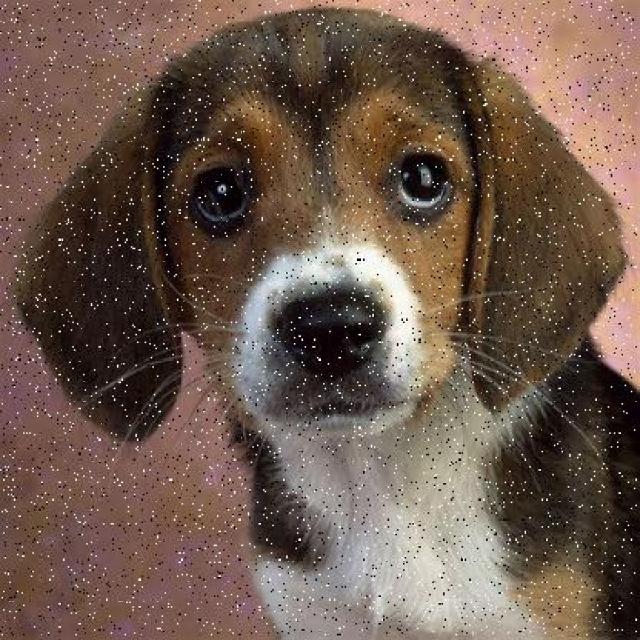
Healthy canine skin — no visible lesions, inflammation, or abnormalities. The skin and coat appear normal.